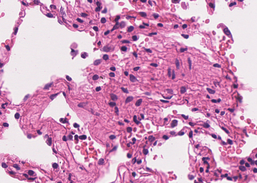
Tumor epithelial tissue: no
Tumor-associated stroma tissue: no
Normal tissue: yes